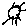
Label: sun